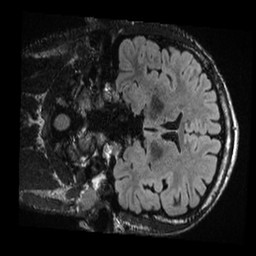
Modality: T1w
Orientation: coronal
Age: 22
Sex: male